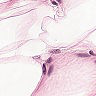
Metastatic tissue present: no